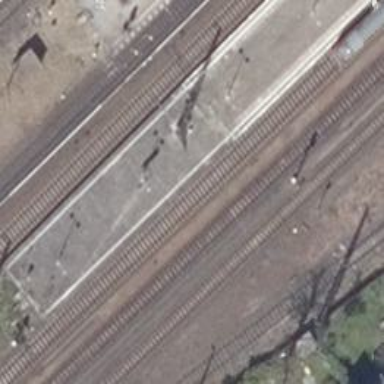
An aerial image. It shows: Milestone along the railway with catenary mast.